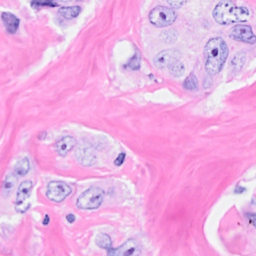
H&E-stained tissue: Breast